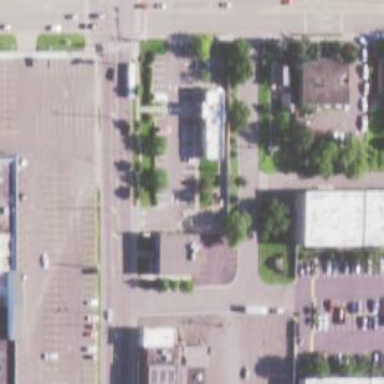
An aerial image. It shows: Retail area.